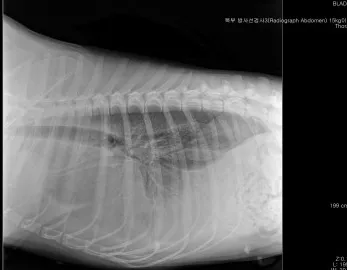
Preoperative radiographic view. (A) Lateral projection of the thorax reveals significant accumulation of pleural effusion.
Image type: radiology (x_ray)